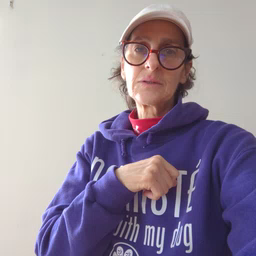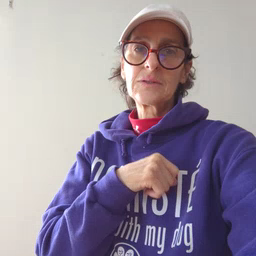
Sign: yellow